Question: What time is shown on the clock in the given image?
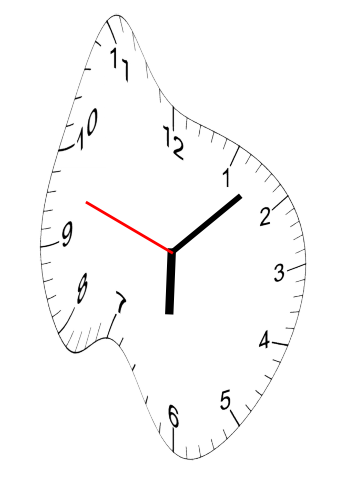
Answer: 06:07:48